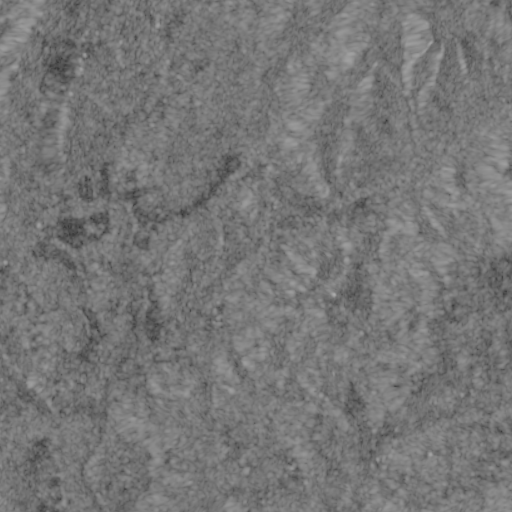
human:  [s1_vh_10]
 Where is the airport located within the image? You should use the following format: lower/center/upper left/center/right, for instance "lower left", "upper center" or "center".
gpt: The airport is located in the upper center of the image.
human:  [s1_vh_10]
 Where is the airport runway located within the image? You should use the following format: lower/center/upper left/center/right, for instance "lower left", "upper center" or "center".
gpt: The airport runway is located in the upper center of the image.
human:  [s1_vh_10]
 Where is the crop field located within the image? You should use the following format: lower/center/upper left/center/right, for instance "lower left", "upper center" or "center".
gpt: The crop field is located in the lower right of the image.
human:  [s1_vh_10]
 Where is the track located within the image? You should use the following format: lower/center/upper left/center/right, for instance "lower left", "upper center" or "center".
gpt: The track is located in the center of the image.
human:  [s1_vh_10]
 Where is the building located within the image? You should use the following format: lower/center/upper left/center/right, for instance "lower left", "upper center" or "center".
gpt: The building is located in the right of the image.
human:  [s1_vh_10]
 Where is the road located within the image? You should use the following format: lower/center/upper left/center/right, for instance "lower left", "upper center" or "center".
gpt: There is no road in the image.

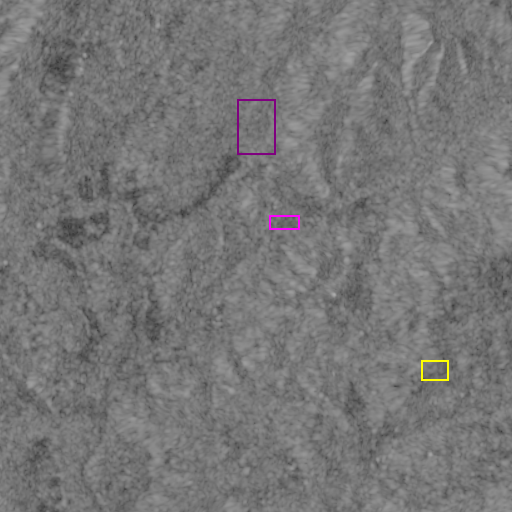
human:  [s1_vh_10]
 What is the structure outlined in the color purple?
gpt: The structure outlined in purple is an airport.
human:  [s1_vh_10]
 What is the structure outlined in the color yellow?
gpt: The structure outlined in yellow is a crop field.
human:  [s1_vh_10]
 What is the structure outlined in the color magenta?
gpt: The structure outlined in magenta is a track.
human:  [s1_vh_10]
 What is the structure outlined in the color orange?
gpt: There is no orange outline.